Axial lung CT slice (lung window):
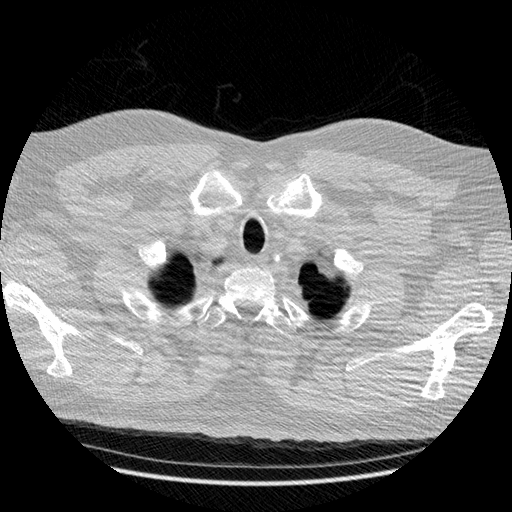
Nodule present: no